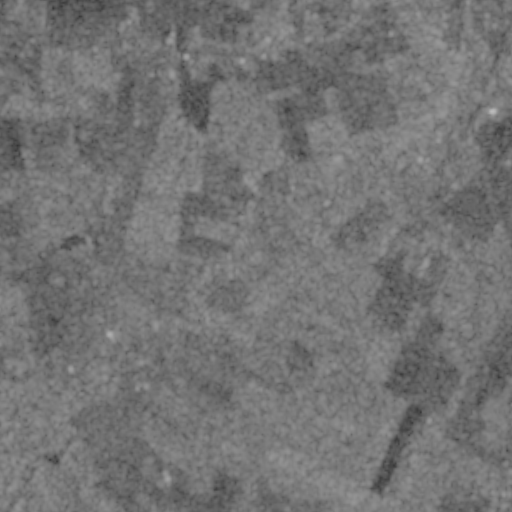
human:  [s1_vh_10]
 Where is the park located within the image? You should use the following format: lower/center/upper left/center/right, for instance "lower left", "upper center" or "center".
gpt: The park is located in the upper center of the image.
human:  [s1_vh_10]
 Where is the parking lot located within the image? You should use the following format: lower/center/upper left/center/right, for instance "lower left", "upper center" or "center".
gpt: The parking lot is located in the upper right of the image.
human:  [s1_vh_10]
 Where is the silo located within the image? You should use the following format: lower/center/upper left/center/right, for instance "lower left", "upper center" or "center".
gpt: The silo is located in the upper right of the image.
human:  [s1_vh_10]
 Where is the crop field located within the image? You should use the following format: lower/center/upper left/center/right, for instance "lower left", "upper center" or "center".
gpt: There is no crop field in the image.

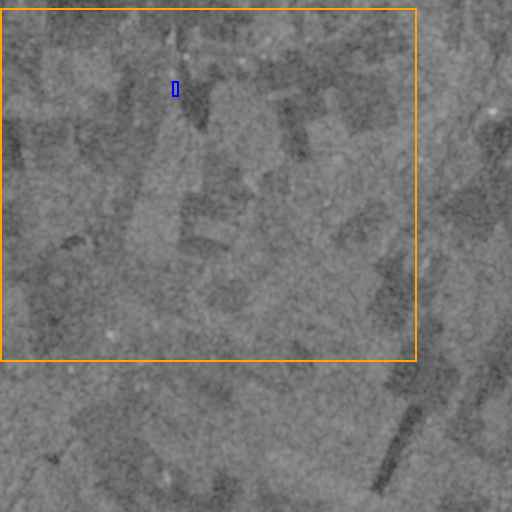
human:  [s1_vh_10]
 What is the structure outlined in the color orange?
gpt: The structure outlined in orange is a crop field.
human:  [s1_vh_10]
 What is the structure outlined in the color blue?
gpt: The structure outlined in blue is a park.
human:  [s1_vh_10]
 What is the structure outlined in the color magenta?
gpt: There is no magenta outline.